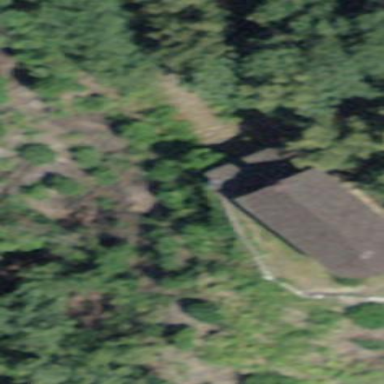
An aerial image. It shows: Chapel building.